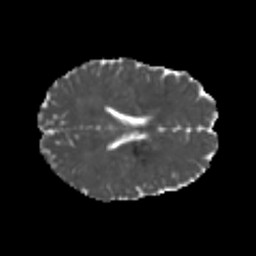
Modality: MD
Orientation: axial
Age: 22
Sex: female
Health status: healthy
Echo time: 0.074 s